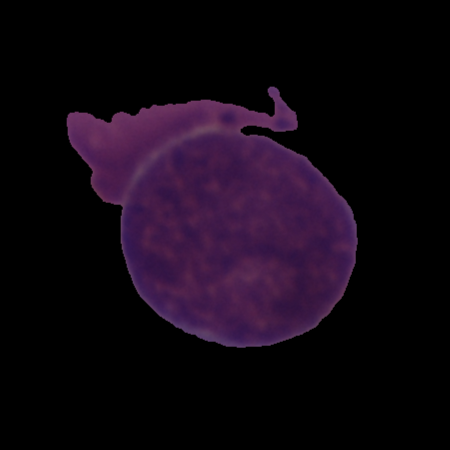
Label: cancer